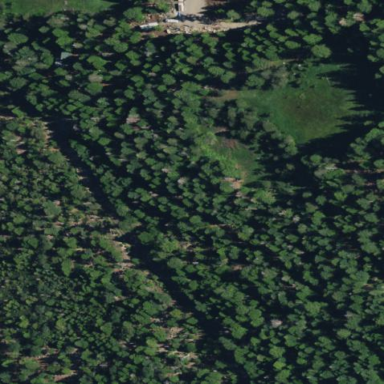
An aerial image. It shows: Greenfield woodland with evergreen needle-leaved trees.